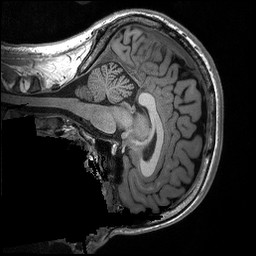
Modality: T1w
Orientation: sagittal
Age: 26
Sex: male
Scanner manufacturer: siemens
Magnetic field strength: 3 T
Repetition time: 2.3 s
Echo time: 0.00298 s